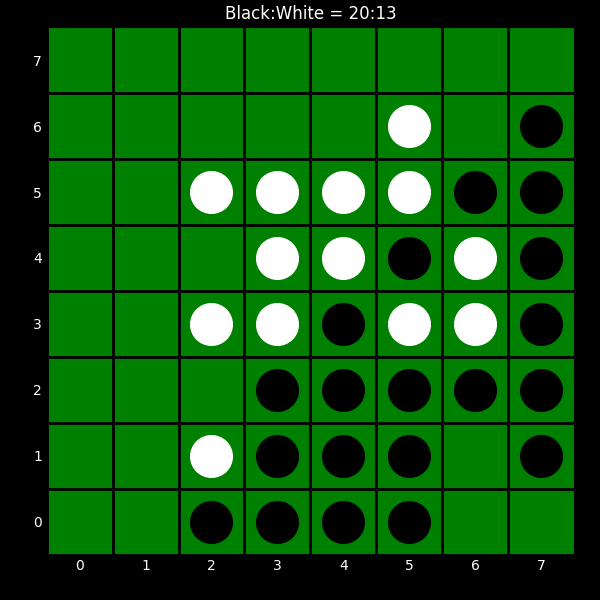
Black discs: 20
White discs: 13